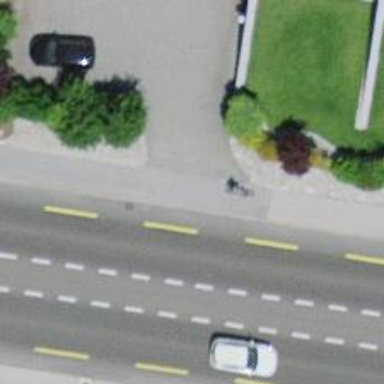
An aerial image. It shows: Unmarked crossing on footway.